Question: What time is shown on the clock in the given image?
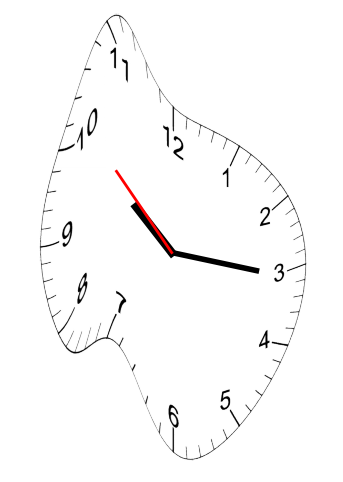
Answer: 10:15:52